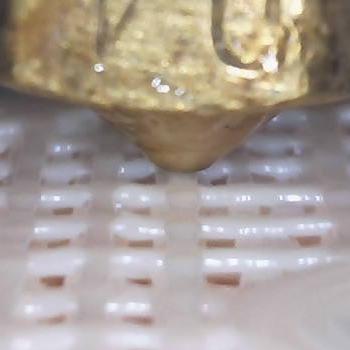
Flow rate: 94%